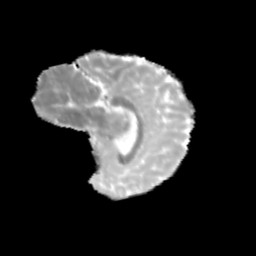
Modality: MD
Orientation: sagittal
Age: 12
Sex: female
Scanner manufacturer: siemens
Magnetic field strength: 3 T
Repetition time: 3.8 s
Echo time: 0.07 s